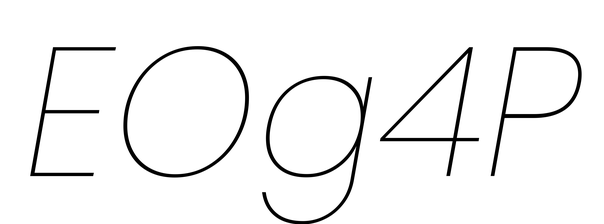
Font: Poppins-ThinItalic